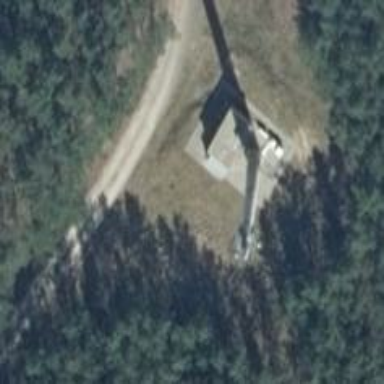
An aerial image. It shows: Man-made mast used for communication purposes.